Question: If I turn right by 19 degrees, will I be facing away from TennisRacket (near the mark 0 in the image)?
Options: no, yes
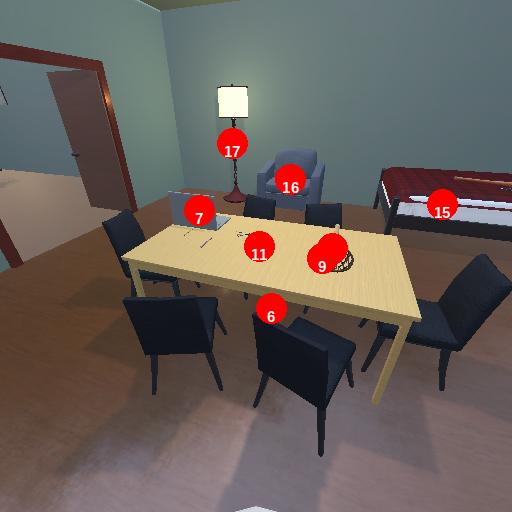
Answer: no